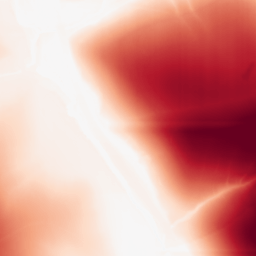
Category: morphological
Decomposition family: rolling_ball
Decomposition parameters: radius: 200
Upsampling method: sinc_blackman
Upsampling parameters: scale: 4
kernel_size: 16
Upsampling scale: 4